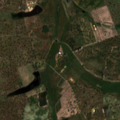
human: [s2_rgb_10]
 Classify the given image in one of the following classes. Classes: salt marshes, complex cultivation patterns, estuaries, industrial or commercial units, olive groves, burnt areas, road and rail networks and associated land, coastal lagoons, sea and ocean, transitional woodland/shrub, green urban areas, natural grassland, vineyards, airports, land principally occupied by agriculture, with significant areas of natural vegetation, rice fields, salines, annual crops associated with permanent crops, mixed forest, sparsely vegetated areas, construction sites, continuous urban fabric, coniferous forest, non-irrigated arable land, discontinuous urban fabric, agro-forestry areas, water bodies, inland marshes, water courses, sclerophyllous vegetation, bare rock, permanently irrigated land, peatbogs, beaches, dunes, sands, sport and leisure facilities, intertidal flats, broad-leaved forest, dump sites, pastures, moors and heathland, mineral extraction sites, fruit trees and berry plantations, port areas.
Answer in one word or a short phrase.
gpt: non-irrigated arable land, pastures, annual crops associated with permanent crops, agro-forestry areas